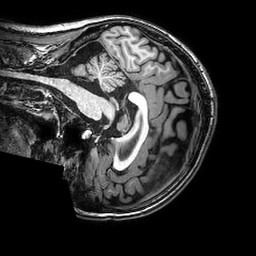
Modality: T1w
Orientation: sagittal
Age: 24
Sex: female
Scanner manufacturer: philips
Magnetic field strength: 3 T
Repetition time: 0.008386 s
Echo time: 0.00386 s